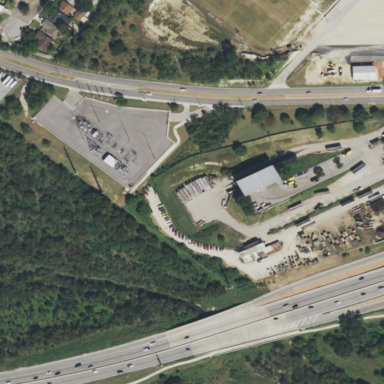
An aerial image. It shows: Waste transfer station.